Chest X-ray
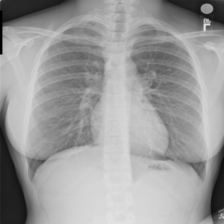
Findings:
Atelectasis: negative
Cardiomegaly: negative
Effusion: negative
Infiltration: negative
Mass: negative
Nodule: negative
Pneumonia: negative
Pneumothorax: negative
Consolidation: negative
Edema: negative
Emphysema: negative
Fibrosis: negative
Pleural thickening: negative
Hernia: negative